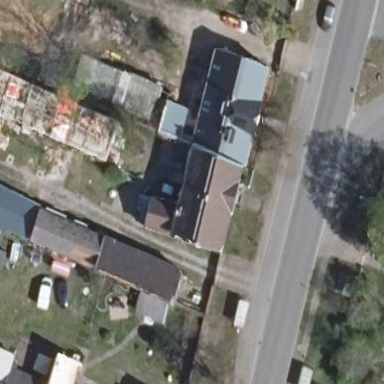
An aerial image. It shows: Simple house.